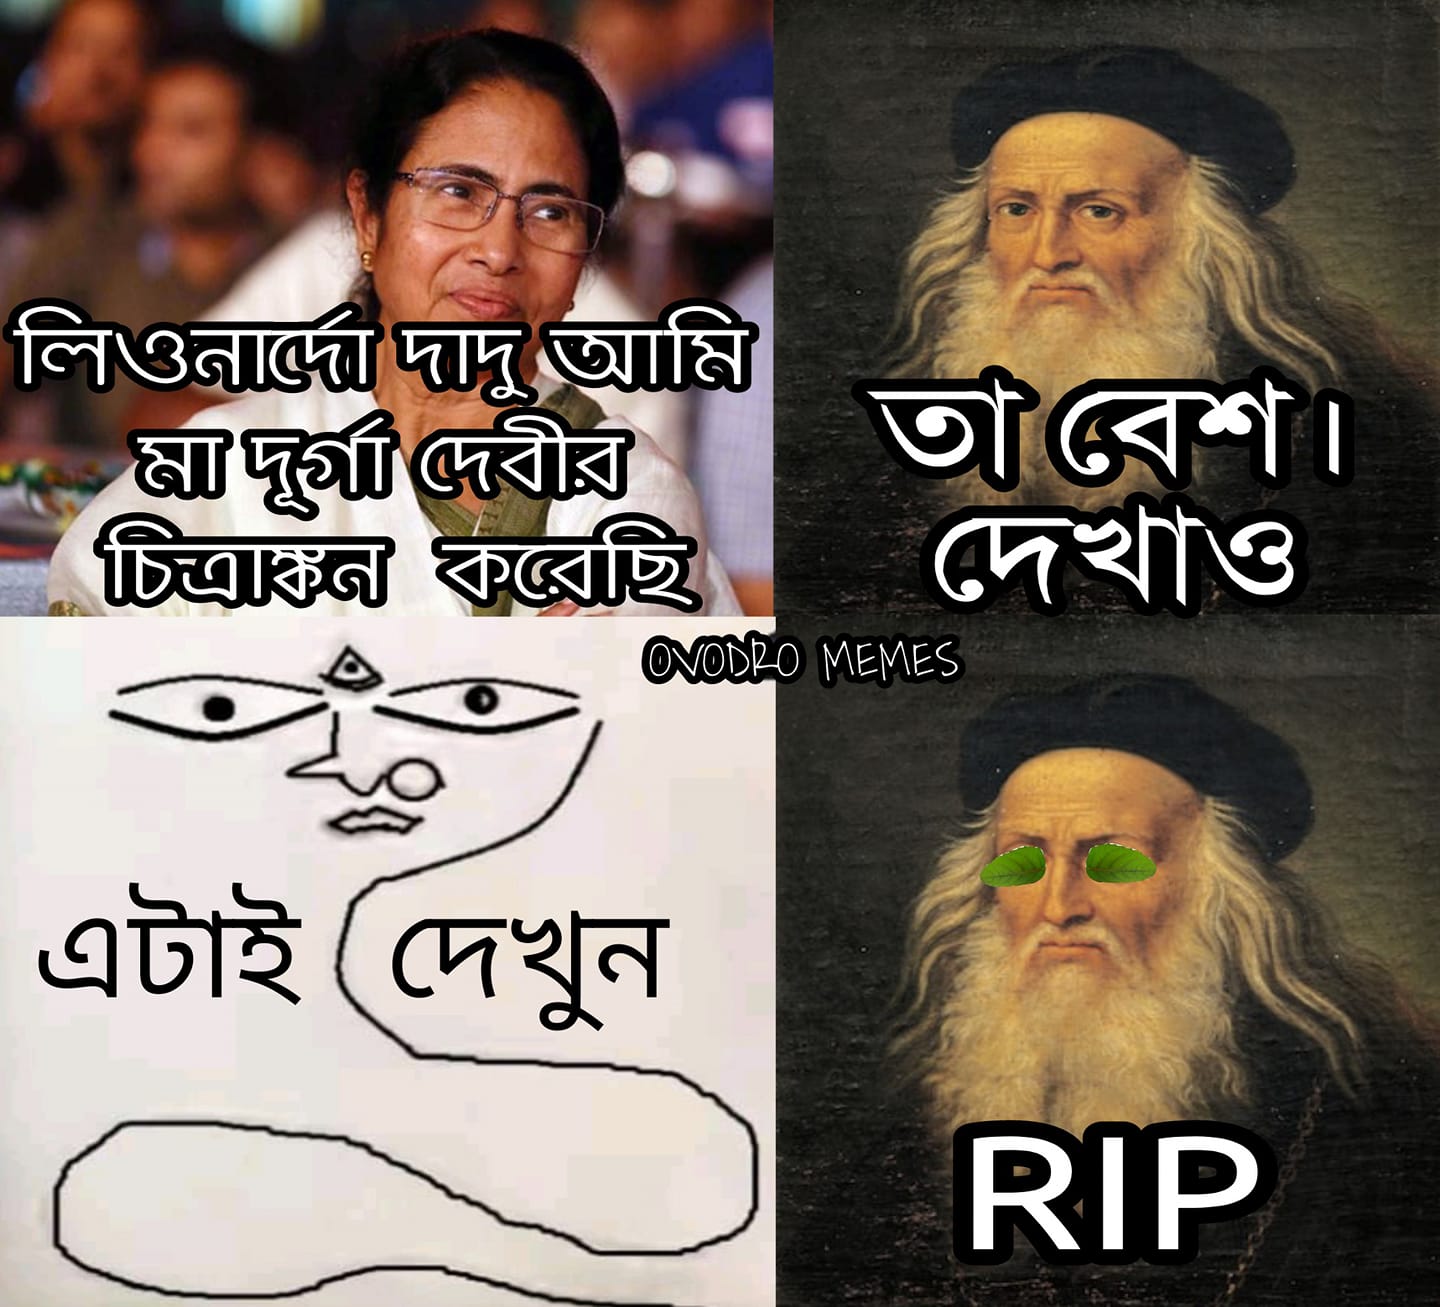
Caption:   লিওনার্দো দাদু আমি মা দুর্গা দেবীর চিত্রাঙ্কন করেছি    তা বেশ দেখাও       এটাই দেখুন     RIP
Label: non-hate